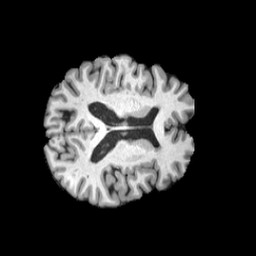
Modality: T1w
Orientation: axial
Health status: healthy